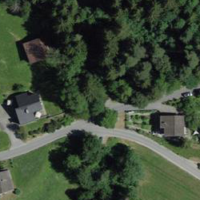
EUNIS habitat code: 44
Species observed at this site:
Sedum acre